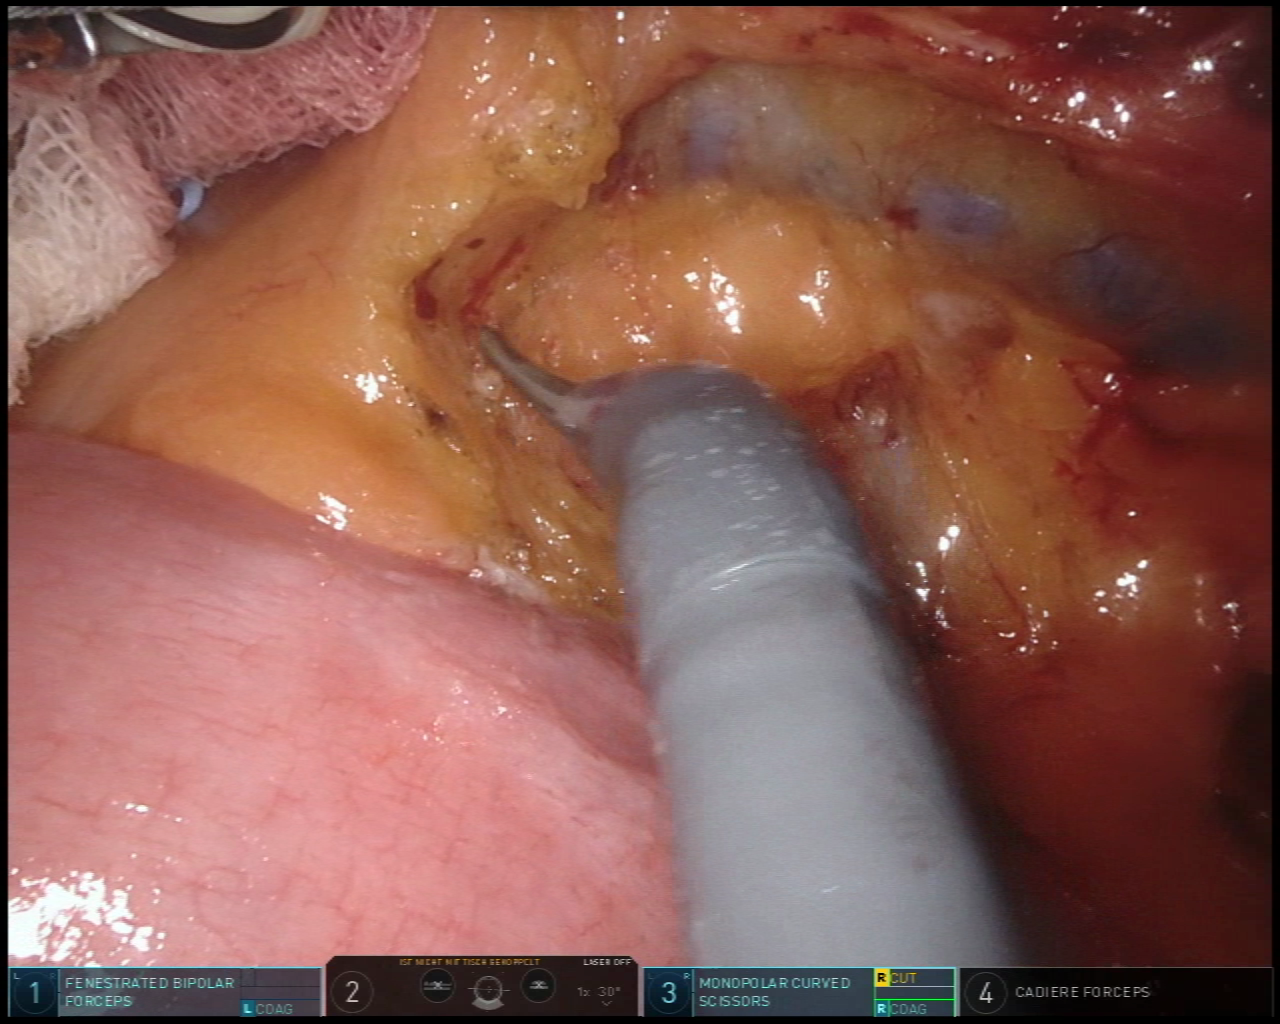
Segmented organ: intestinal_veins
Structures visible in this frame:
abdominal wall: no
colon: no
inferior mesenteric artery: no
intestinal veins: yes
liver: no
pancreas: no
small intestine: yes
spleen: no
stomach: no
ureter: no
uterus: no
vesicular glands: no